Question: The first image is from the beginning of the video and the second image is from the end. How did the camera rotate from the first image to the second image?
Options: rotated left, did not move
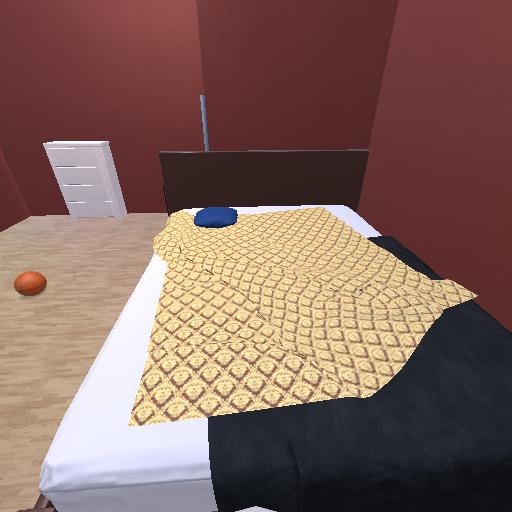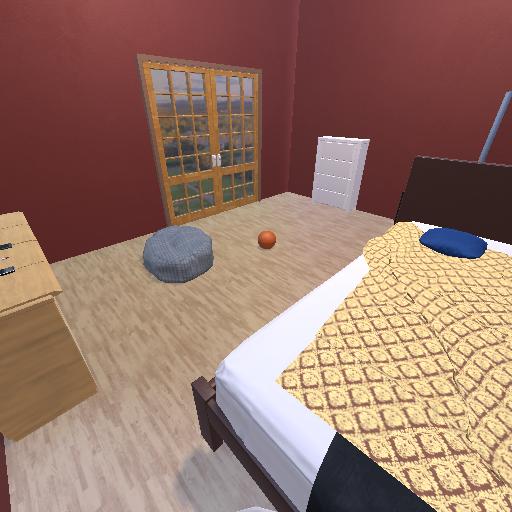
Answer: rotated left